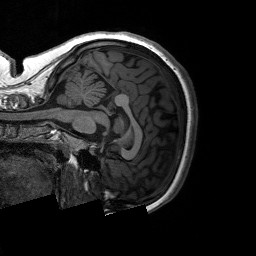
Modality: T1w
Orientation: sagittal
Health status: ill
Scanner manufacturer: siemens
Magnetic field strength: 3 T
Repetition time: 2.3 s
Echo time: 0.00226 s